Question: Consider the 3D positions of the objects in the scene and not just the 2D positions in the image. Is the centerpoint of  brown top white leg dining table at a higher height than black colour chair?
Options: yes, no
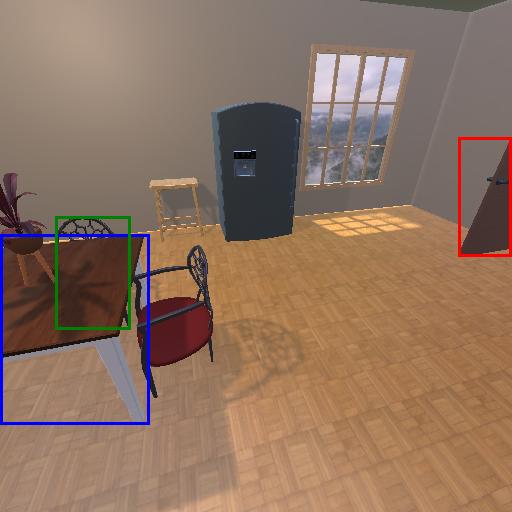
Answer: yes